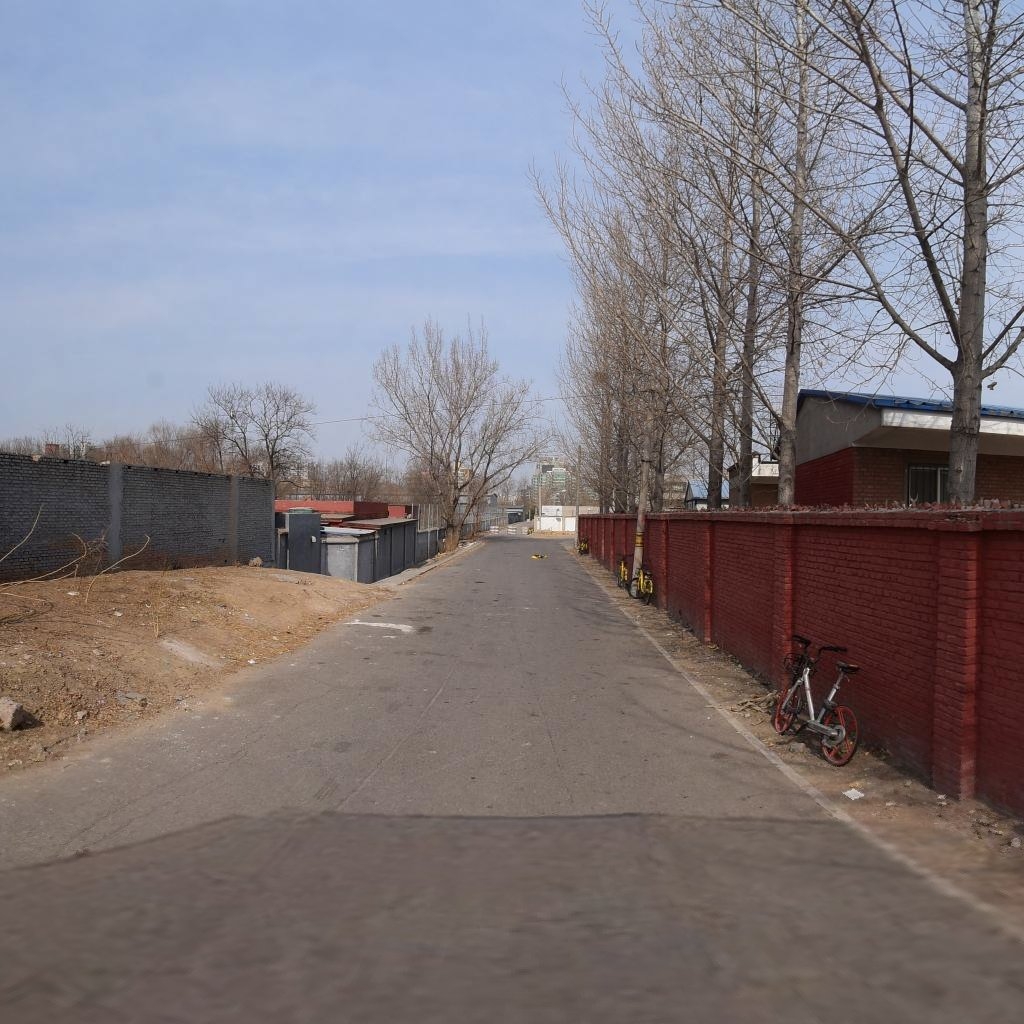
Region: Chaoyang
Road damage annotations: longitudinal crack, longitudinal crack, longitudinal crack